Question: I've been trying to find some information about how one would replicate the photoshop bevel effect with a GLSL shader.

I've found some example shaders but I can't seem to wrap my head around it. I've stumbled across this question <URL>,
which is achieving the desired result but I don't know how to translate that into a shader.
Any advice would be appreciated.
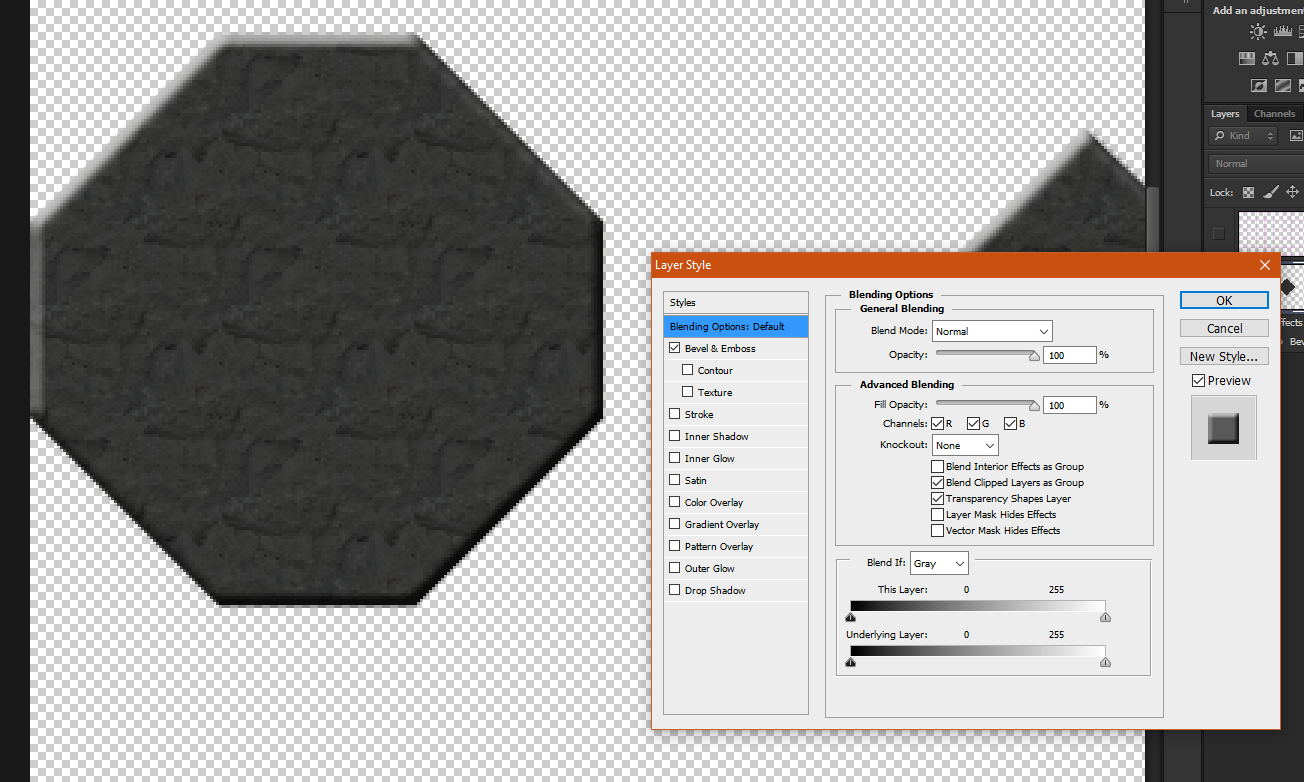
Answer: First, I'll warn you that this may get tricky to fit into a shader, depending on your GPU and desired quality but you can give it a try.
I'd split this problem into two separate ones:
-
1. Find distance and direction to the closest hole.
-
1. Shade pixel based on distance/direction.
You want to find the nearest pixel that has alpha below some threshold. You test the pixel your shader starts with, then you test its neighbors (3x3 grid, without center), then their neighbors (5x5) and so on... You continue this until you've found a pixel or you exceeded the size of your bevel.
This is the tricky part. There's not much math going on but you have A LOT of texture reads and 'if-else' which GPUs don't like. When you increase your border size the performance goes down very fast. GPUs seem to have some kind of 'timeout' functionality when executing shaders, so even perfectly working one may get silently killed if it takes too long. Those limits may differ between GPUs and/or drivers, so it's hard to say if the code that works on your machine will work on another. This is hard to test for sure but can be done.
With distance and direction you're almost done. If the distance is bigger than border size then current pixel is not a border, otherwise you compare your direction with some light-dir (it was up-left on your example) and decide if border should be lighter or darker.
You may also use distance to influence light/dark strenght so you could get rounded slopes instead of flat ones.
All of this is just a simplest approach. You can try to split it into render passes, do some precomputations, downscale textures, use mip-maps as quad trees, etc. to speed up the code.
As long as you don't plan to modify the data per frame you can precompute a lot.
Let's say you have a texture where you holes are white and the rest is black and you want to soften this image. You write a shader that samples current pixel (let's call it 'pix') and samples its 8 neighbors and averages them (let's call it 'avg'), then you call:
'''
result = max( pix, avg );
'''
This way you'll smear the white color around, but never darken pixels that are already white. You run this shader few times in a row to get bigger smear. Now, if you invert colors you'll get something like a distance values, right :) ?
(It can be done without inversion, you use 'alpha' channel and 'min' instead of 'max', I just felt this way is easier to describe).
The shape of this smear will depend on the pattern of your samples for 'avg' value. I told you to take 3x3 grid but you can experiment here and use more round shapes.
A gradient of this distance value will give you a direction.
You can get even further and precompute your shading data. You can compute texture with values to be added or substracted for every pixel. Pack this texture into 0-255 range. Then, during your rendering you'd sample this texture, subtract 0.5 from it (to move to the [-0.5,0.5] range) and add to your source texture.